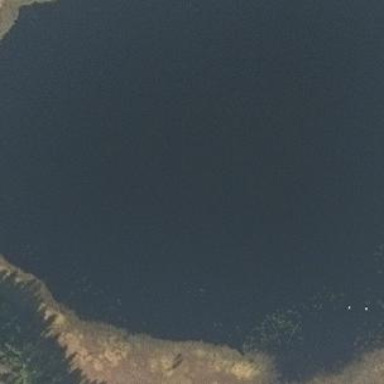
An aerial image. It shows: Pond with natural water.